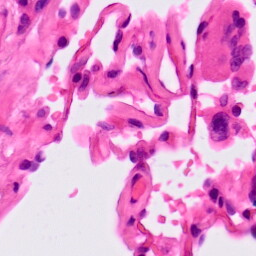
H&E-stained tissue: Lung